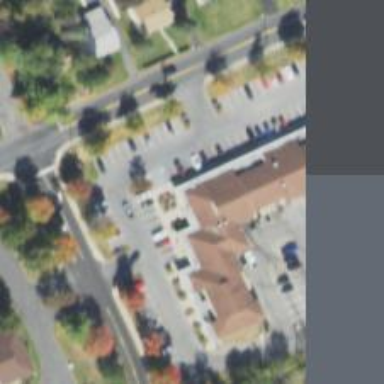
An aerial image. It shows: Convenience shop.